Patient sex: M
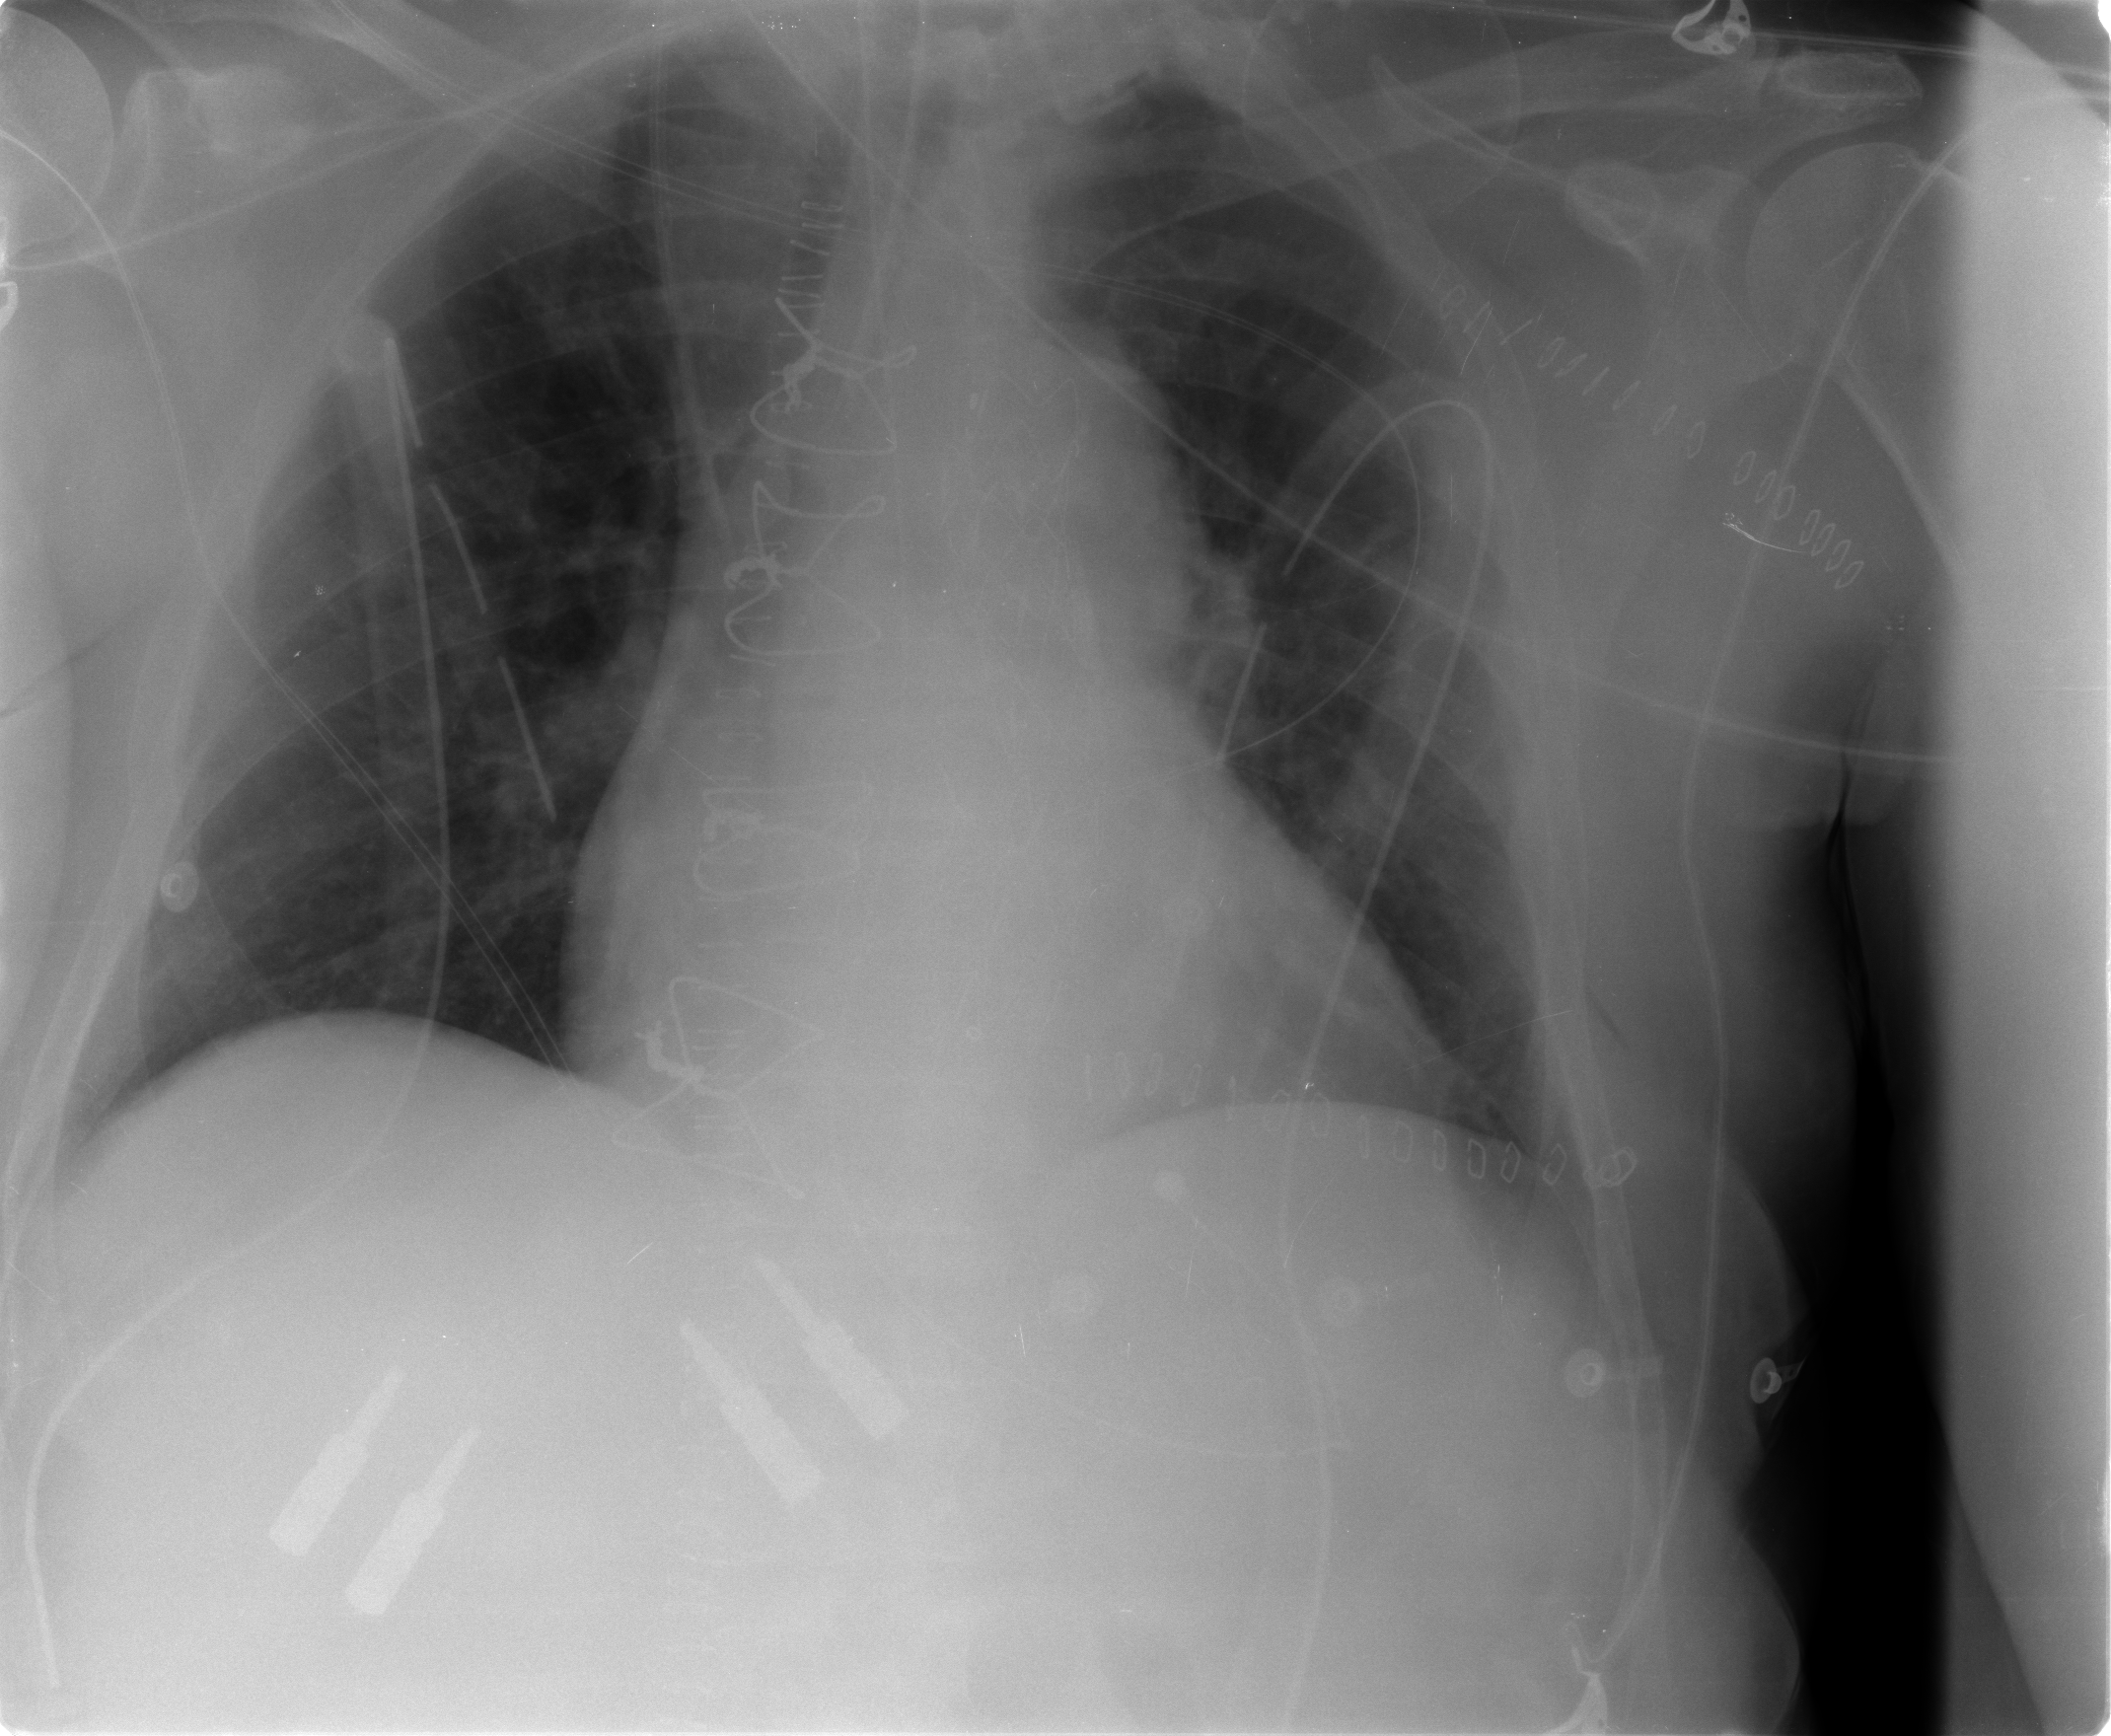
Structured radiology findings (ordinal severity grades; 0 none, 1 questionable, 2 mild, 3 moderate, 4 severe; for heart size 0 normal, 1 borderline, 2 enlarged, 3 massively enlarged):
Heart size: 2
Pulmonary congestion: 1
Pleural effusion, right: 0
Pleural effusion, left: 0
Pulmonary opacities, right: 0
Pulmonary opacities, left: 0
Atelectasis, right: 0
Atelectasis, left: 1